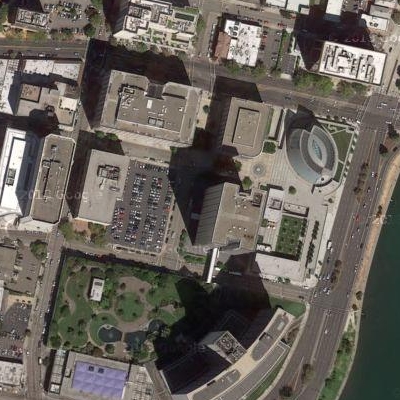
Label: cIndustry